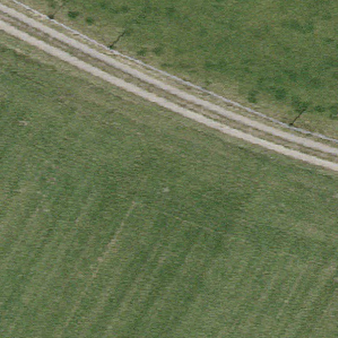
Label: other